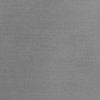
Label: dusty